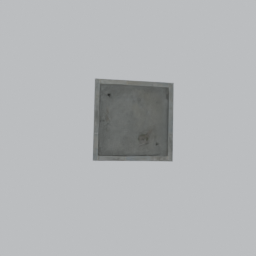
Label: architecture